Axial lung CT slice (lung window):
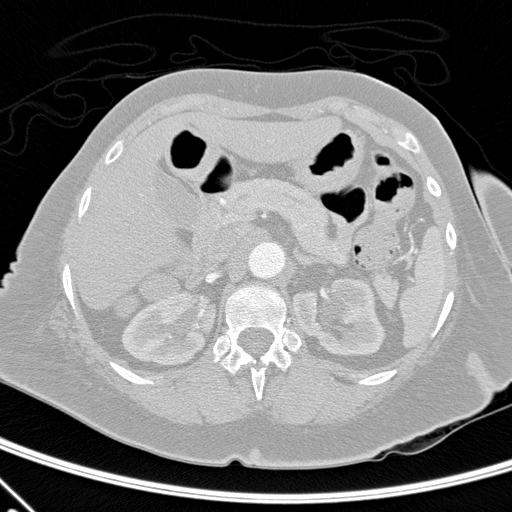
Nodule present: no